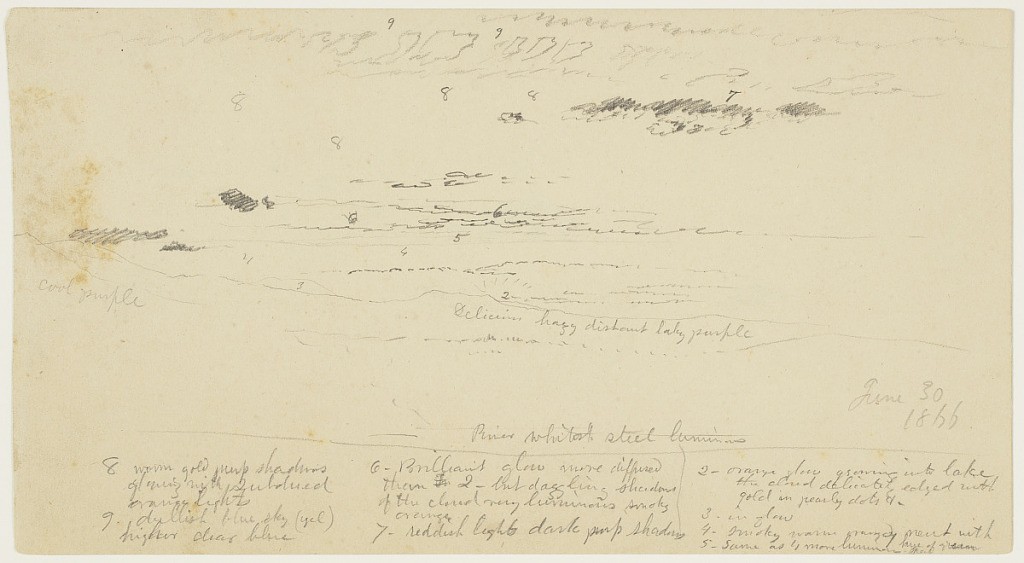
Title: Sunset in the Hudson Valley, Hudson, New York
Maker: Frederic Edwin Church, American, 1826–1900
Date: June 30, 1866
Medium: Graphite on tan wove paper; verso: graphite
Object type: Drawing
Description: Landscape and atmosphere sketch showing the sunset over mountains in or near the Hudson River Valley, likely the Catskill Escarpment as seen from the artist's property near Hudson, New York. The outlines of rolling, rugged mountain ridges stretch across the composition, with multiple prominent peaks at center and left. Above, layers of alternating puffy and wispy clouds are brightly it by the setting sun, which radiates beams of light from behind the distant mountain at center.

Verso: Landscape and atmosphere sketch showing a view of the darkening twilight sky over mountains in the Hudson River Valley, possibly the Catskill Escarpment as seen from the artist's property near Hudson, New York. At left, a rugged range of mountain peaks descends to flat terrain at right, while above, layers of shaded clouds hang in the darkening sky.